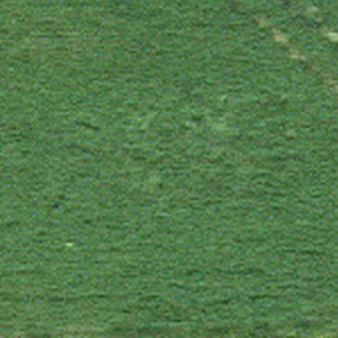
Label: other